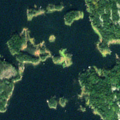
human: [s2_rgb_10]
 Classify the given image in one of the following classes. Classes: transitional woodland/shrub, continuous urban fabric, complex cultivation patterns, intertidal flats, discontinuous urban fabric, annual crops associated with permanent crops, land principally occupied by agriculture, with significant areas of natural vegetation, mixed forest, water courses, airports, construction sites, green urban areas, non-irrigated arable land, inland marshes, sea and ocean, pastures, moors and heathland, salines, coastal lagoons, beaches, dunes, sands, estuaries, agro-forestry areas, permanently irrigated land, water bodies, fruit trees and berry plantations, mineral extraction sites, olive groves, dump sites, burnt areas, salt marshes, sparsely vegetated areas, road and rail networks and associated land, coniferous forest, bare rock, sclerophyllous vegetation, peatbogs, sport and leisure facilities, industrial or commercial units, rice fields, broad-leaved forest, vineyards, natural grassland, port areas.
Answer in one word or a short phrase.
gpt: coniferous forest, mixed forest, sea and ocean